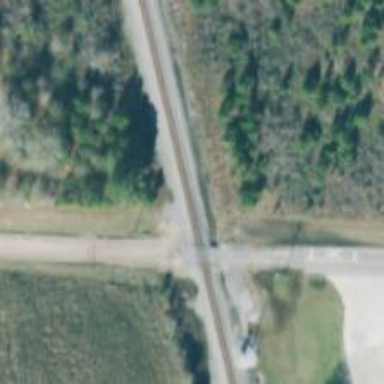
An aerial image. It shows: Level crossing along the railway.